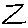
Label: zigzag